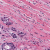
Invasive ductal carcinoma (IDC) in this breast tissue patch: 0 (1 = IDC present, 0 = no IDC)